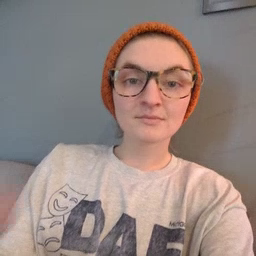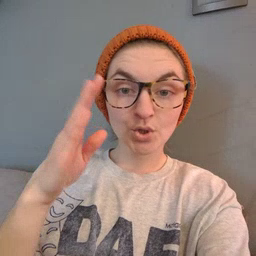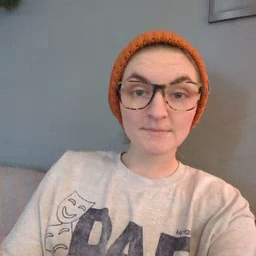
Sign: blue